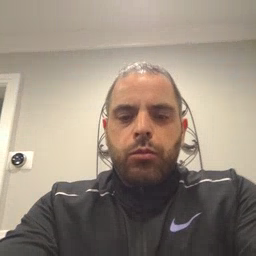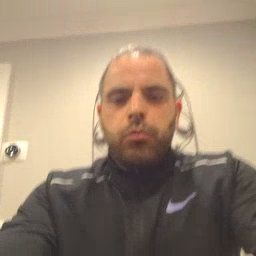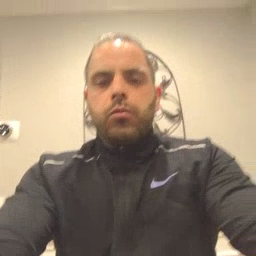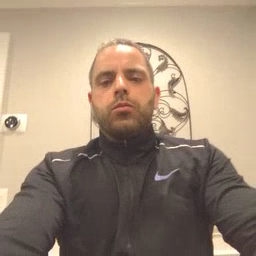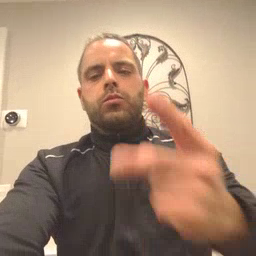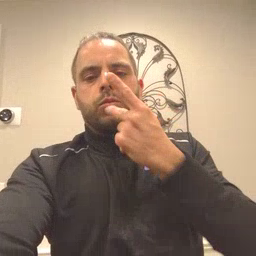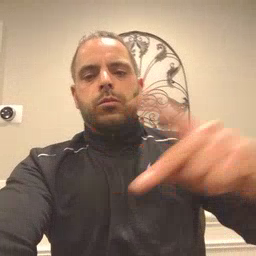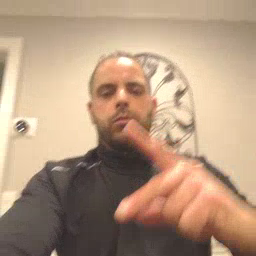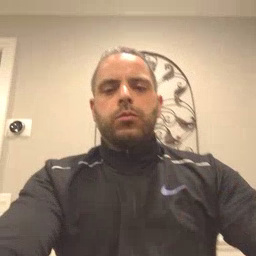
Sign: pen